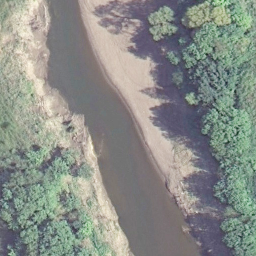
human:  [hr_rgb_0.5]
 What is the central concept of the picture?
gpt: river